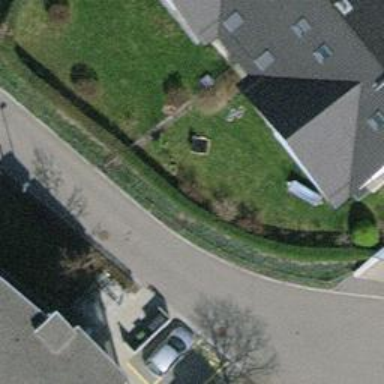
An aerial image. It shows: Hedge acting as barrier.